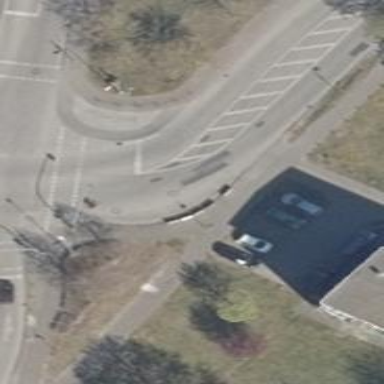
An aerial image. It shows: Sidewalk along the footway.